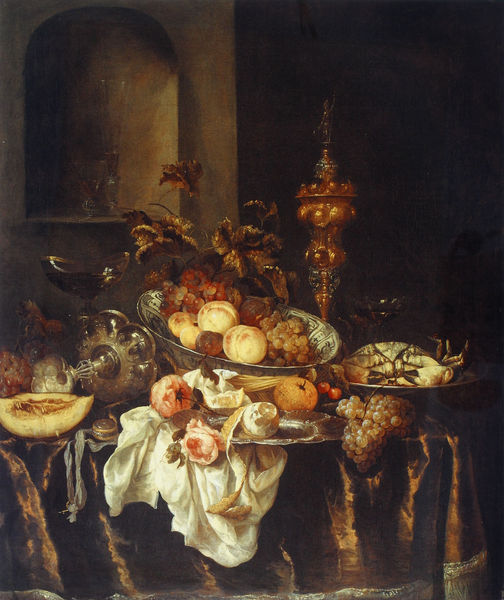
Titel: Prunkstilleben
Künstler: Abraham van Beyeren
Institution: Amsterdam, Rijksmuseum
Schlagwörter: blätter, laub, weiß, glas, orange, tisch, obst, rose, rosen, tuch, band, schale, schüssel, silber, teller, horn, tischdecke, tischtuch, gold, kelch, reich, frucht, früchte, kürbis, skulptur, stilleben, stillleben, trauben, apfel, düster, essen, wein, glanz, floral, kerze, glänzend, birne, kirschen, melone, vanitas, nische, zinn, geschirr, festmahl, karaffe, weintrauben, üppig, pfirsich, ständer, pfirsiche, pokal, traube, weintraube, zitrone, umgefallen, kirsche, pomeranze, pflaumen, dekadent, geschält, traueben, fruchtig, stillbild